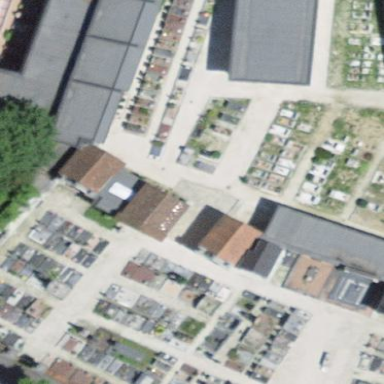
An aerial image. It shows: Cemetery.